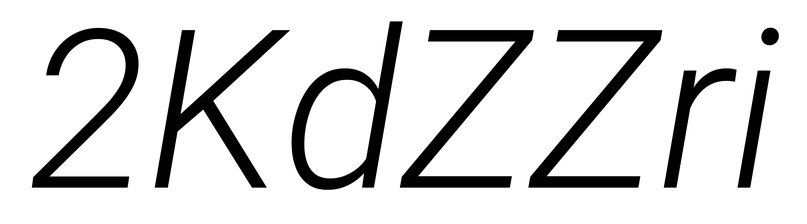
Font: Roboto-Italic_Light_Italic